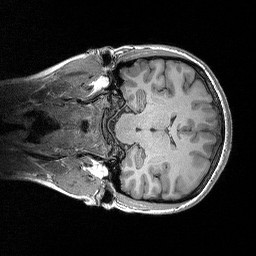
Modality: T1w
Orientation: coronal
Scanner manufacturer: siemens
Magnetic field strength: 3 T
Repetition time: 2.3 s
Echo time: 0.00298 s